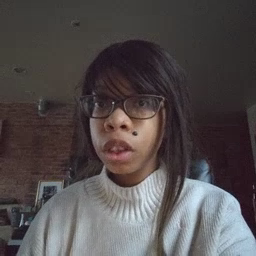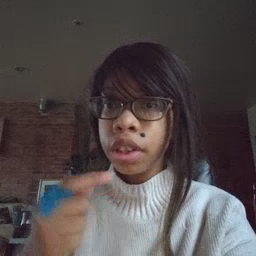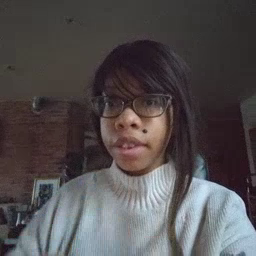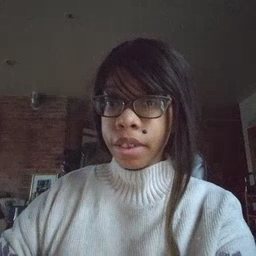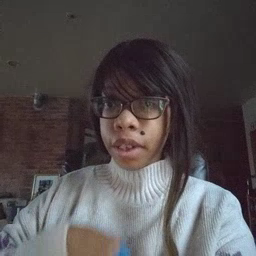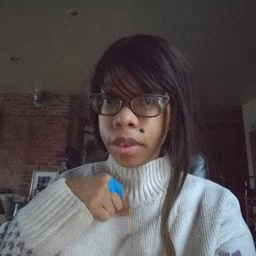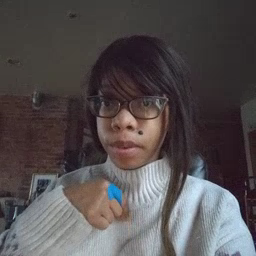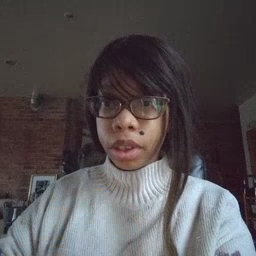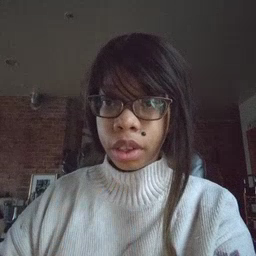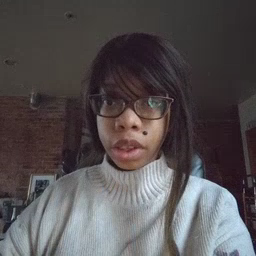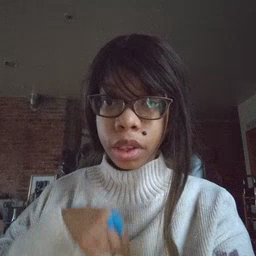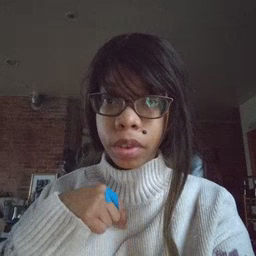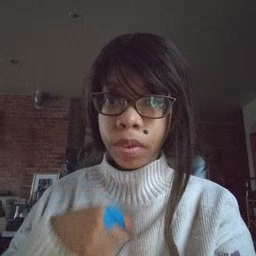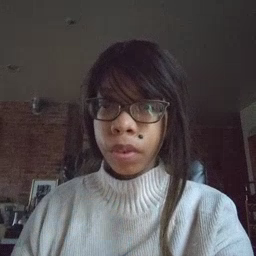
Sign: zipper